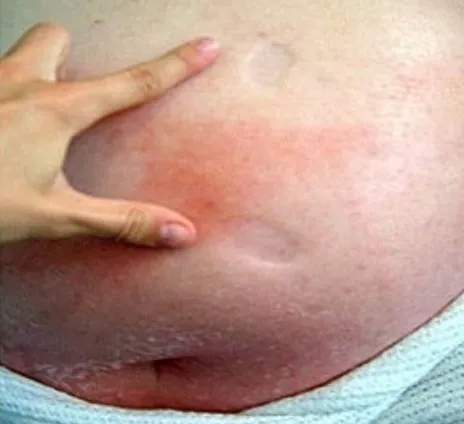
Photograph showing marked pitting oedema above the umbilicus with areas of cellulitis.
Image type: medical_photograph (skin_photograph)